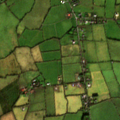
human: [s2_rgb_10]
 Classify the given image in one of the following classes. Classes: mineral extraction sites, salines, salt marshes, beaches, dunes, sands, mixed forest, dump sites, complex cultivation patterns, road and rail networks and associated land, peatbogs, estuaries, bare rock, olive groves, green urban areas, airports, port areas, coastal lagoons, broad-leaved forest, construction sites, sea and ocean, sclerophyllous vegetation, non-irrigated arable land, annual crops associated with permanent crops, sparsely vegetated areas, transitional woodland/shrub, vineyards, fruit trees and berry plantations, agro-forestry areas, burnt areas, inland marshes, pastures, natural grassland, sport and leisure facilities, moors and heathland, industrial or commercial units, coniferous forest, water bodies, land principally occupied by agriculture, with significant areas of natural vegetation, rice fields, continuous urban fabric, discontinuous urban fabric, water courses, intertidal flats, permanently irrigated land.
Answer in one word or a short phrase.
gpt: pastures